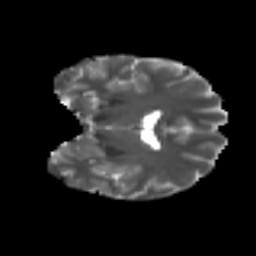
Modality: T2w
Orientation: coronal
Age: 22
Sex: female
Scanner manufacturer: ge
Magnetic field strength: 3 T
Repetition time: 7.8 s
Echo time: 0.0606 s